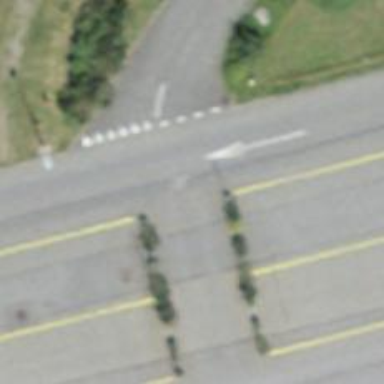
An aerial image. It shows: Secondary road with asphalt surface.